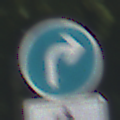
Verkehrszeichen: VorgeschriebeneFahrtrichtungRechts
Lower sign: EinspurigeFahrzeugeFrei3
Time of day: Midday
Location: Outdoor (RoadRail)
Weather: Clear
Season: NotSpecified
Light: Natural